Question: I've been referencing 'adeneo' -> <URL> to assist me with this issue. So this is my code:
'''
$.ajax({url: "../Site/index.html",type: "GET",dataType: "html"}).done(function(data){
alert(data);
alert($(data).find("div #content").html());
$("#siteForm").append($(data).find("div #content").html());
});
'''
First alert returns:

(All of the HTML from the expected page, so working as intended) As you can see, it has returned the div with an id of content.
However the issue is that the second alert is returning undefined. What have I done wrong?
Additionally, 'alert($(data).find("div #companyID").html());' returns the content within the companyID div... (so working as intended)..... :S
I use the .load method because I need the script tags.
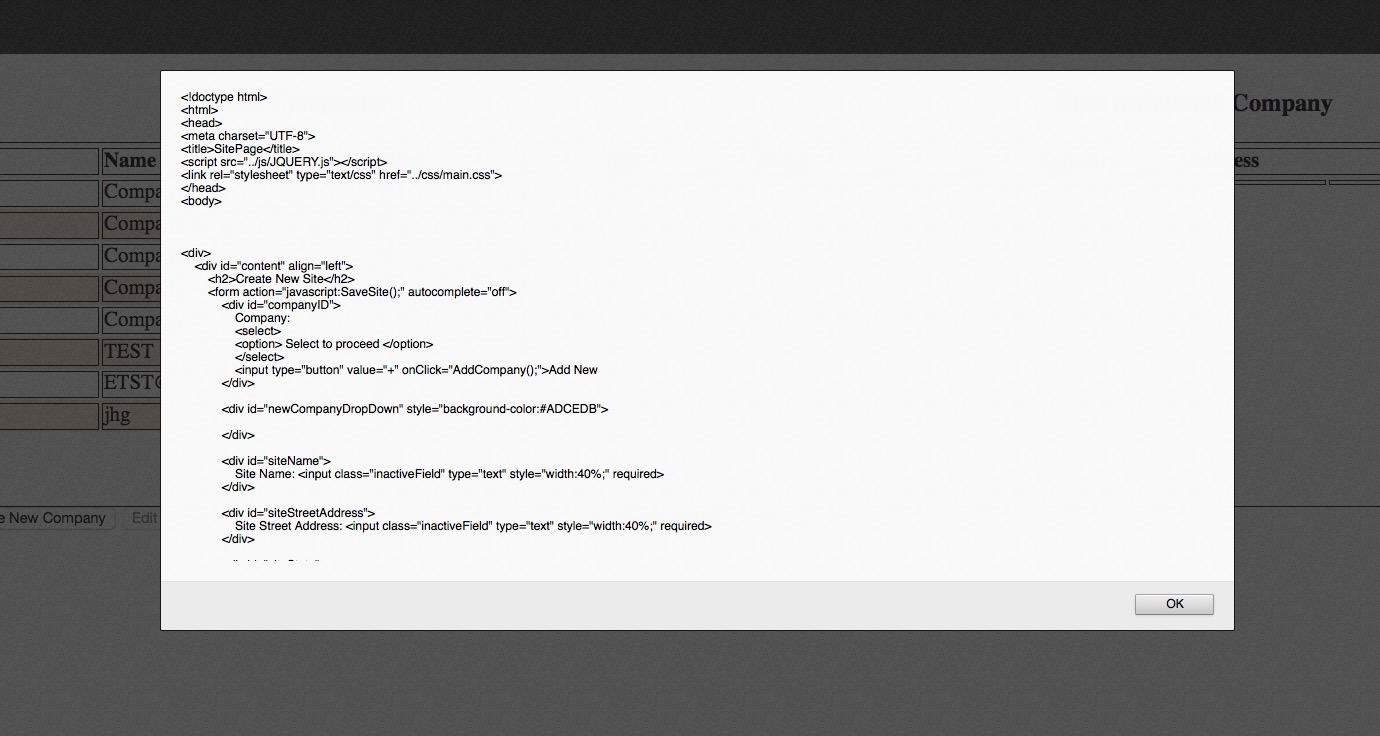
Answer: Remove space between div and #content find selector
'''
alert($(data).find("div#content").html());
'''